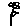
Label: flower